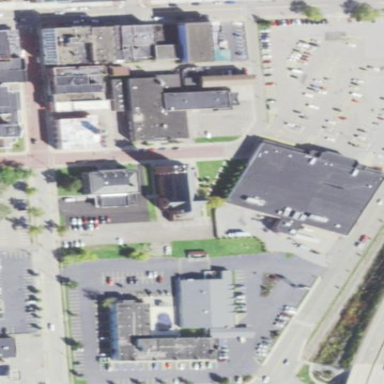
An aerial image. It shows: Building that houses supermarket.